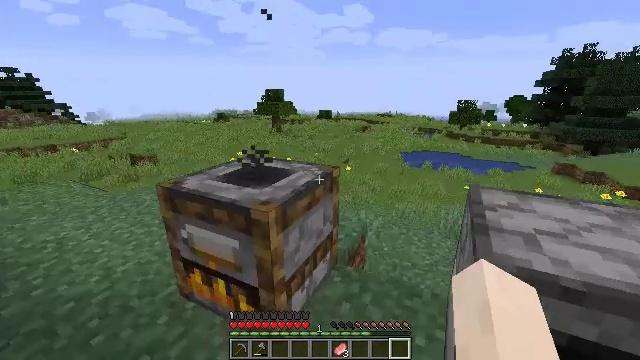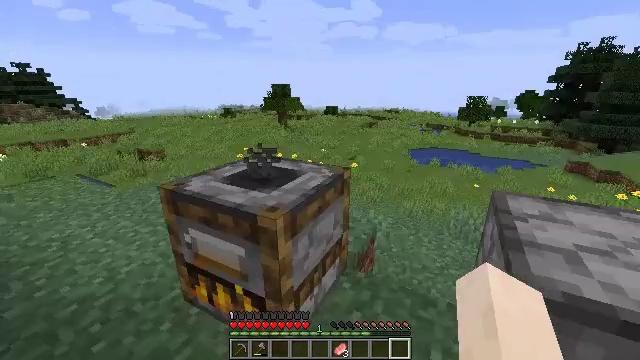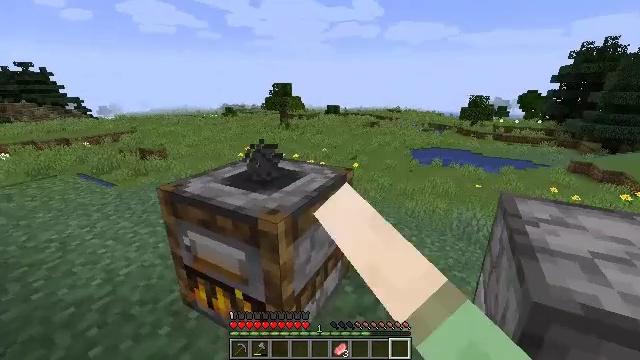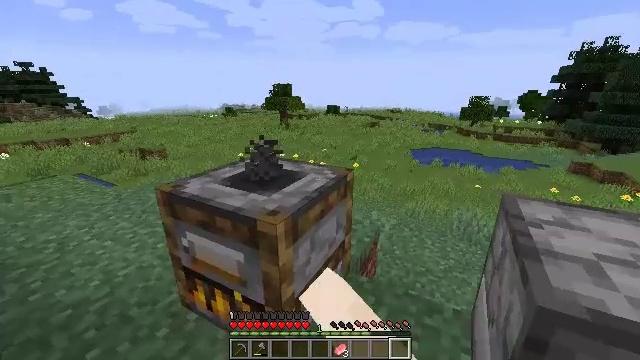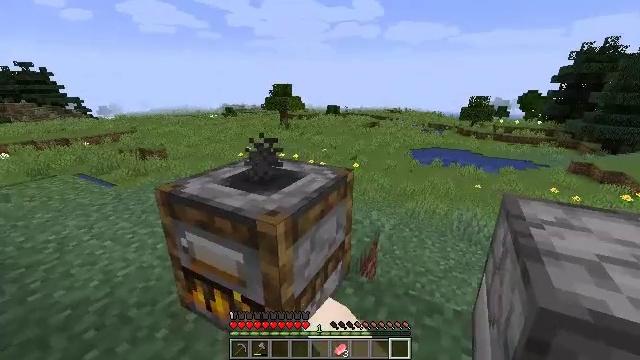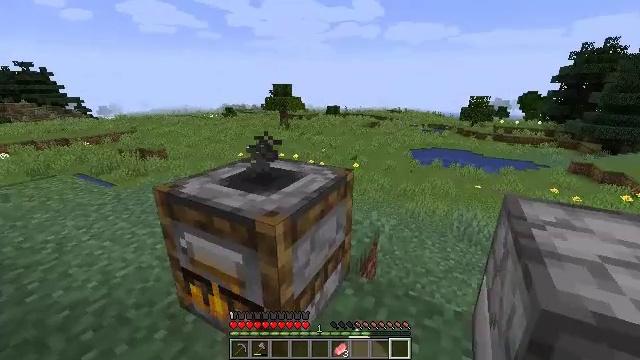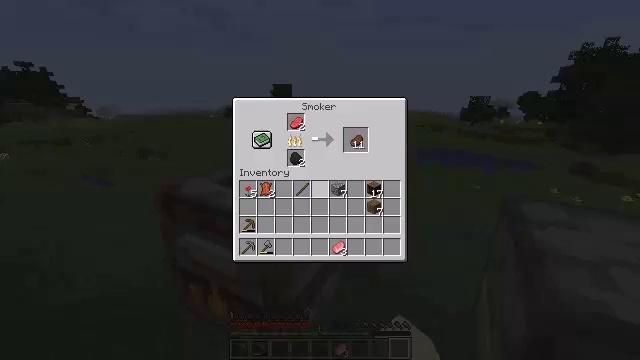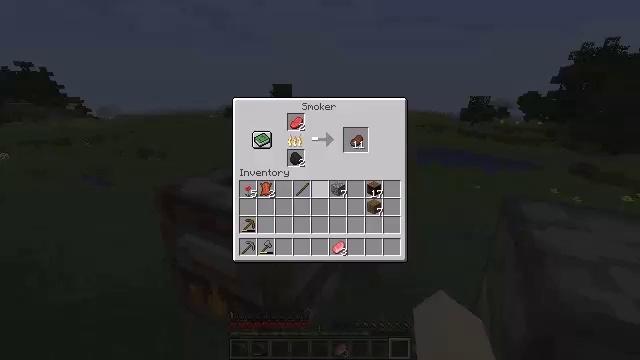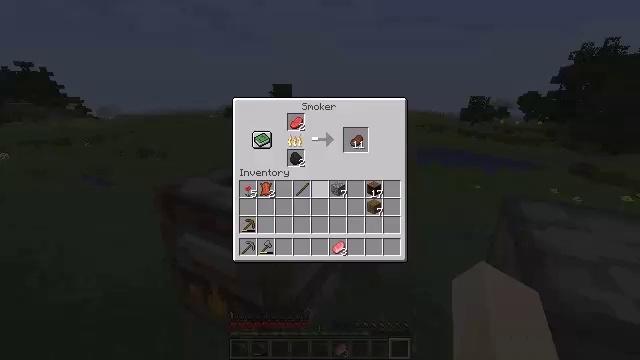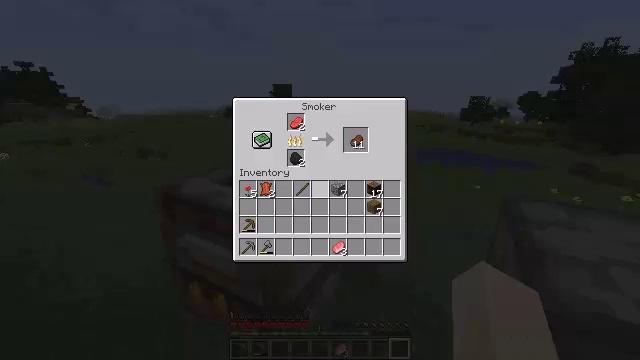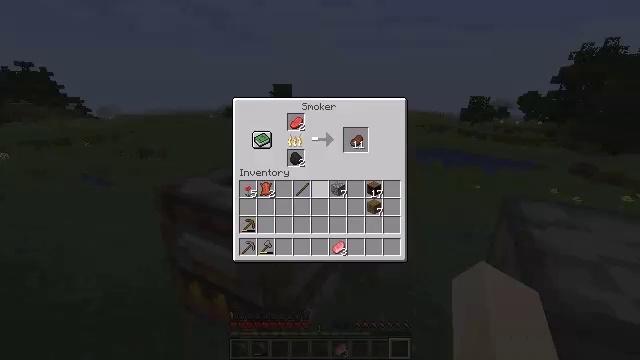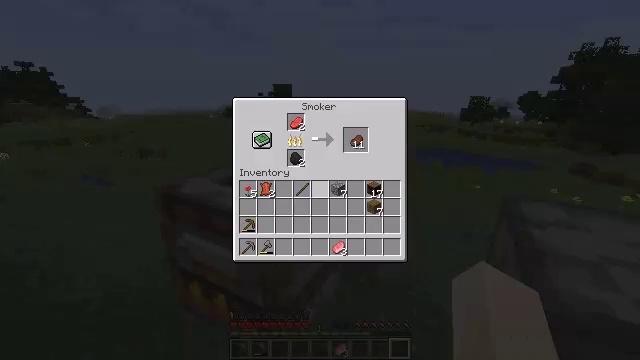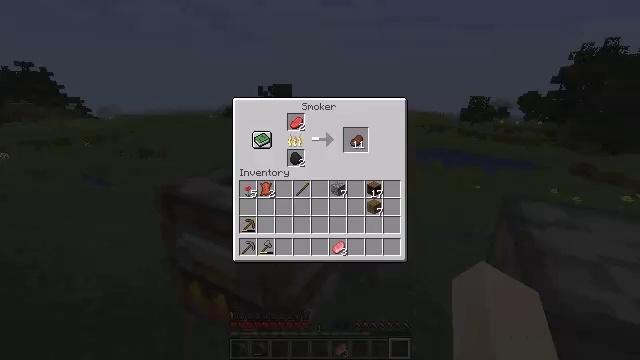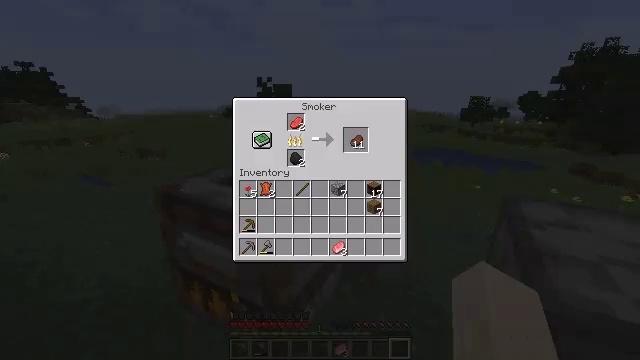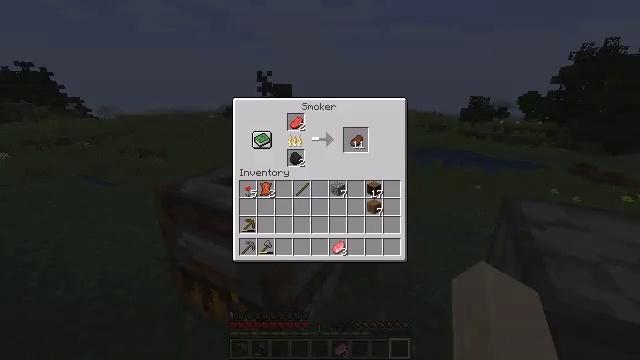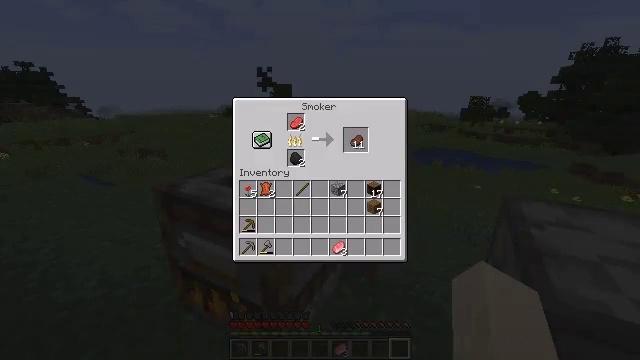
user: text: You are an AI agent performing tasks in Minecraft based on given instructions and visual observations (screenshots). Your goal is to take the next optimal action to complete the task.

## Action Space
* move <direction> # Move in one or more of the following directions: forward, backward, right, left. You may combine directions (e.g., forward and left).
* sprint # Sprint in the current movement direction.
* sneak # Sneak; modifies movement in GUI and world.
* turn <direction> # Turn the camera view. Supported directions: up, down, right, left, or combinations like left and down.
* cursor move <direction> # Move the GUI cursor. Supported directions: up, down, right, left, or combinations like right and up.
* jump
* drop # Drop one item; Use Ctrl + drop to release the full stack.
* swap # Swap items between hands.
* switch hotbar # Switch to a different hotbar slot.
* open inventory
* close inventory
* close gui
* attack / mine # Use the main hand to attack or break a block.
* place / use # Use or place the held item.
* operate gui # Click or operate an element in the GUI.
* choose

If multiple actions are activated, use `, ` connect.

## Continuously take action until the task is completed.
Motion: motion action
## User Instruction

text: craft item air
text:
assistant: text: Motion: turn left, use / place
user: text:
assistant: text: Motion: use / place
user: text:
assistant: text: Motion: use / place
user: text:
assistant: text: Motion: no_op
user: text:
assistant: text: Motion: no_op
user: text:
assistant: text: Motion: no_op
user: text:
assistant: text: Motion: no_op
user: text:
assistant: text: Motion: no_op
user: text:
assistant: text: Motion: no_op
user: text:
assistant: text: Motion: no_op
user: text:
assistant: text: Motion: sneak
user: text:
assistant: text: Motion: sneak
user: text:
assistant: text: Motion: sneak, cursor move right and up
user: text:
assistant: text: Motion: sneak, cursor move right and up
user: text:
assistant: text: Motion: sneak
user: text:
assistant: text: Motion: sneak, cursor move up
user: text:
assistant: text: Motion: sneak, cursor move up
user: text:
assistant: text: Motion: sneak
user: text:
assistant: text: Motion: sneak
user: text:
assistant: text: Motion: sneak
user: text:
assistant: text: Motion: no_op
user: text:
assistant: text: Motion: no_op
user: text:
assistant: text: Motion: no_op
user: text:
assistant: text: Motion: no_op
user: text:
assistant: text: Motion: no_op
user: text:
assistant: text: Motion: no_op
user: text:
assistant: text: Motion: cursor move right
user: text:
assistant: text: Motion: turn right
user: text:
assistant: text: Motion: turn right
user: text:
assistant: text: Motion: turn right